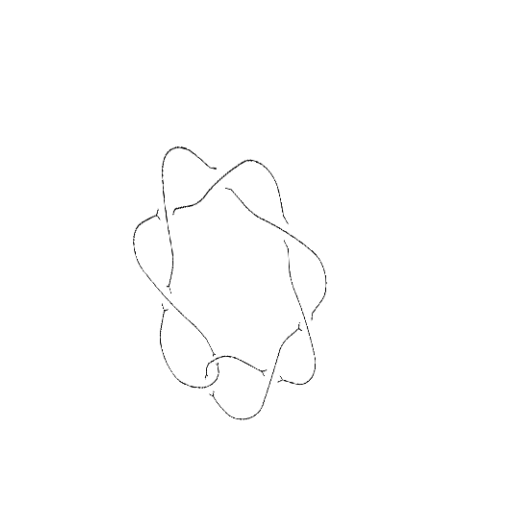
Crossing number: 8